Question: I was in the process of creating a new AWS VPC for my instances. However, I noticed that when I used CIDR Notation to create the VPC & Public Subnet, AWS indicates that I have n^2 - 4 (where n is the # of bits) available IP addresses? Why is this?
I understand that when n^2 -2 occurs it is usually to remove the case where bits are all 0s or all 1s. But am not sure why it is - 4 in this case.

Here the /28 indicates 11 IP addresses available when I expected 15 or 13, and 251 when I expected 255 or 253
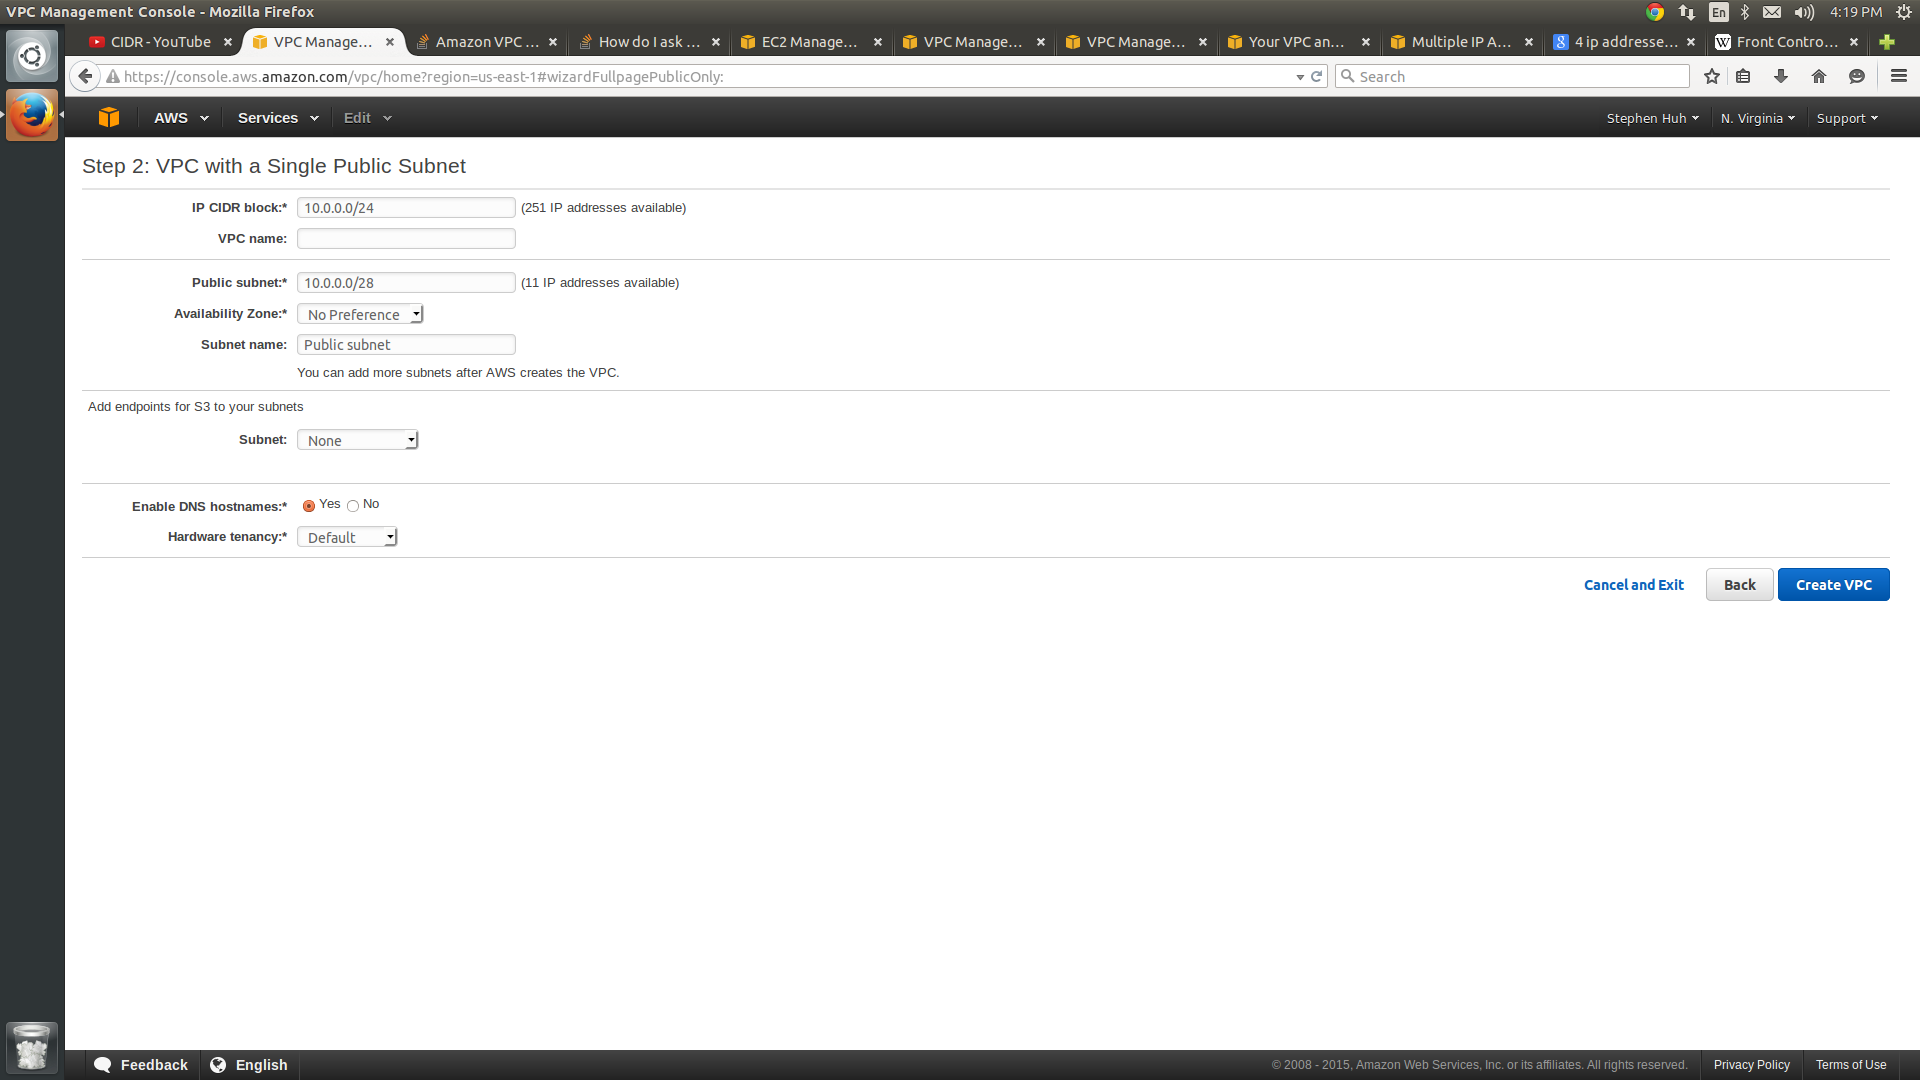
Answer: > AWS reserves both the first four IP addresses and the last IP address in each subnet CIDR block; they're not available for you to use. For example, in a subnet with CIDR block 10.0.0.0/24, the following IP addresses are reserved: 10.0.0.0, 10.0.0.1, 10.0.0.2, 10.0.0.3, and 10.0.0.255.-- <URL>
In addition to the network and broadcast addresses, there's a default gateway automatically provisioned, as well as IP addresses used for delivering services automatically provided by the VPC infrastricture in each subnet (like DNS resolvers and DHCP). These are largely transparent to you, but that is where the addresses are going and the reason why they aren't available for assignment to instances in the subnet.